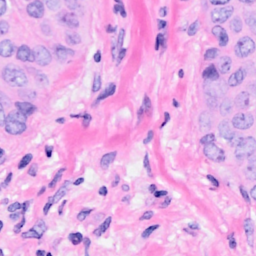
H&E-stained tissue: Breast